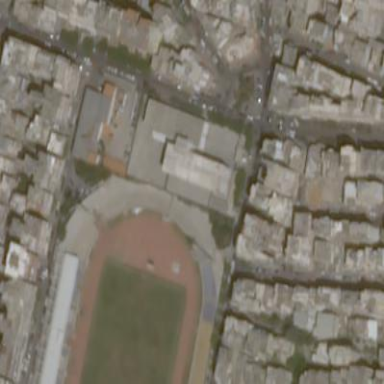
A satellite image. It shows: School building.